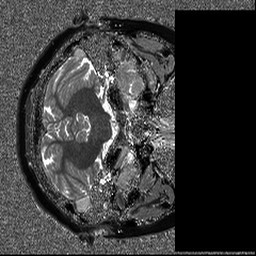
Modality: T1map
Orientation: axial
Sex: female